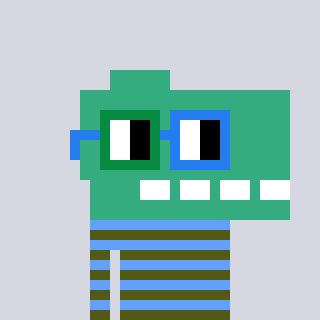
a pixel art character with square green and blue glasses, a dino-shaped head and a blue-colored body on a cool background